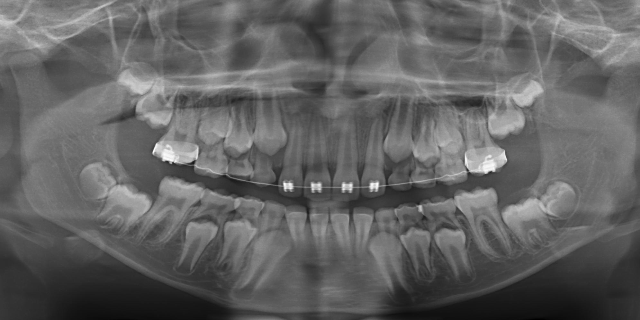
adult